Question: I know how to make the gradient and the logo. But I don't know how to add all that different borders and how to add the refresh icon (that also has some custom border around it).
Instagram Action Bar:

How is that possible?
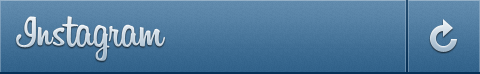
Answer: You can do it by using a horizontal LinearLayout with 2 children, the left hand column with the logo and the right hand column with the refresh button. You can create a background drawable using the Shape XML:
<URL>